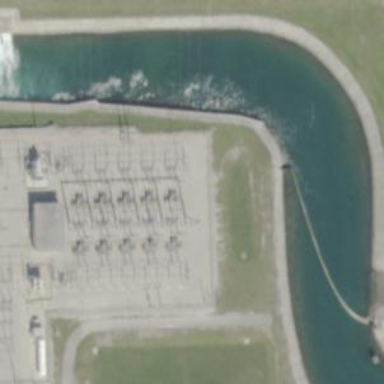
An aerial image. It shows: Switch for power supply.